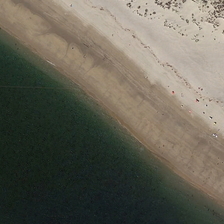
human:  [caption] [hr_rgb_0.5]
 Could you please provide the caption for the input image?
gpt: some people are in a beach near a piece of green ocean .

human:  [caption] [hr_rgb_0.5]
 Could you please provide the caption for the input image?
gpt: some people are in a beach near a piece of green ocean .

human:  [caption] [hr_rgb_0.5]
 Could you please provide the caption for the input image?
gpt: the water to the beach against big white waves .

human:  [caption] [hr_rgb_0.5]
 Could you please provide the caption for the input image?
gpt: the sea beat the white spray on the beach .

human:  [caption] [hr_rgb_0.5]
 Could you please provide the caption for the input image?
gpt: the sea beat the white spray on the beach .